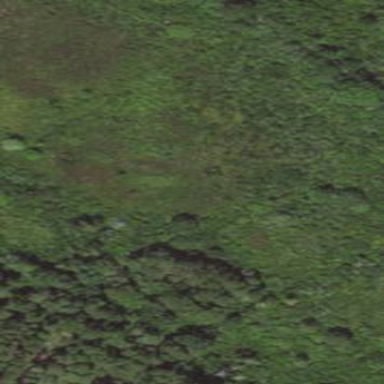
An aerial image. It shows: Beautiful wet meadow natural wetland.